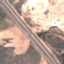
Land use / land cover: Highway